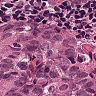
Metastatic tissue present: yes